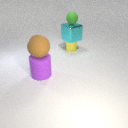
large cyan metal cube below small green rubber sphere